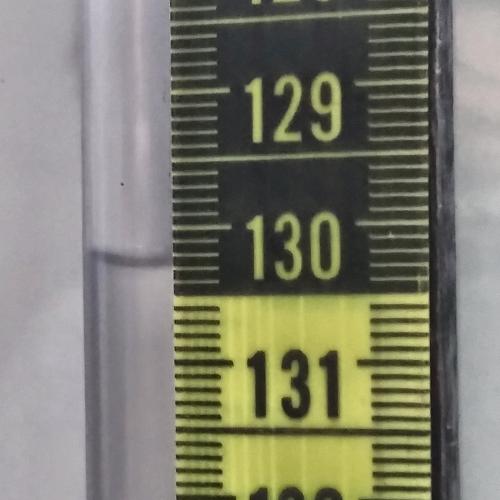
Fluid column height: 130.3 cm